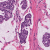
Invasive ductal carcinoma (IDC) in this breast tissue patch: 0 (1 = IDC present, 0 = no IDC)